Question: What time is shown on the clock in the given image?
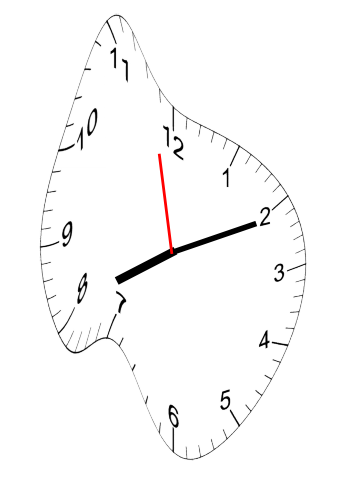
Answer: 08:10:58